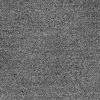
Atmospheric dust classification: dusty